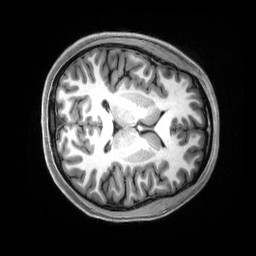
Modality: T1w
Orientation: axial
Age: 21
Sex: female
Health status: healthy
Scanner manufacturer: siemens
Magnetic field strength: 3 T
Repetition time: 2.5 s
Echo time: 0.00222 s